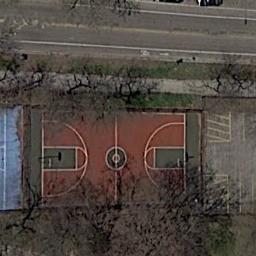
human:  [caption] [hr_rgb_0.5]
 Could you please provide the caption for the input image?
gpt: There are trees on both sides of the basketball court .

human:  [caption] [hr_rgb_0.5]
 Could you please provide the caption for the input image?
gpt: Many trees are near the basketball court .

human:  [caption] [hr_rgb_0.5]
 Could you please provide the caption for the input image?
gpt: A basketball court surrounded by some trees and a road beside .

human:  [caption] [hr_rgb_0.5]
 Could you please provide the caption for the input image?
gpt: The basketball court surrounded by some trees is next to a road .

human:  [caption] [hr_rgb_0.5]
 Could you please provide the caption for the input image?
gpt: There is a basketball court next to the road .